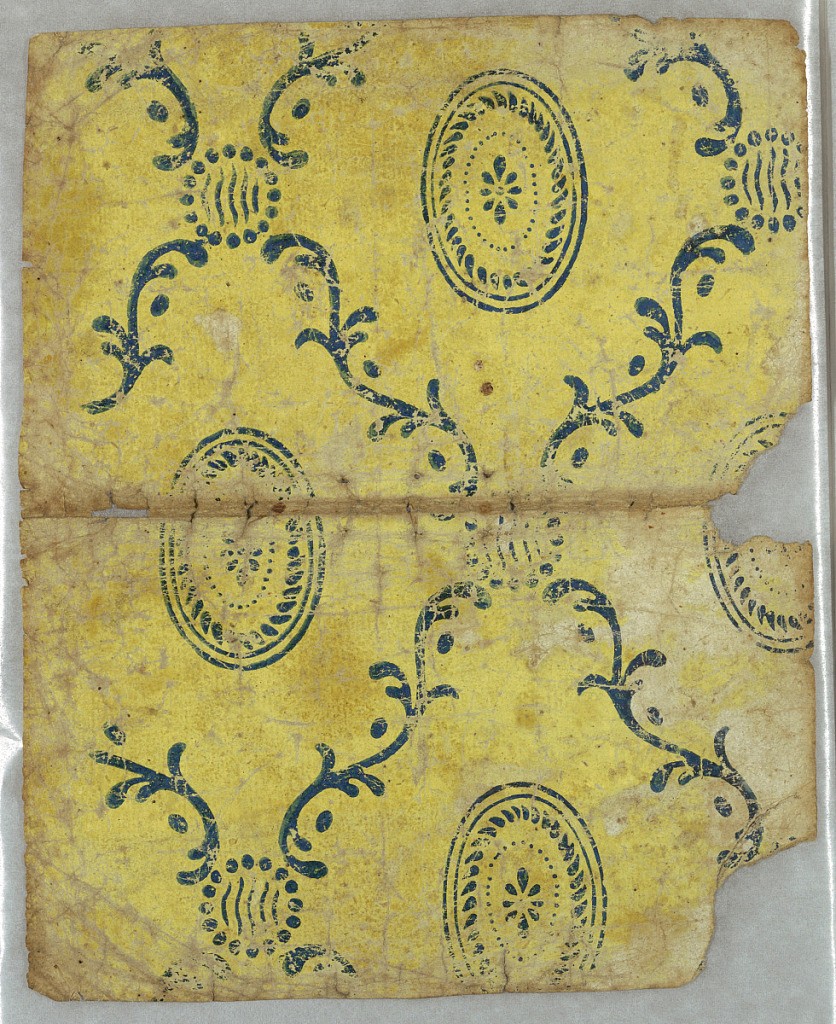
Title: Sidewall
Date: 1800–1810
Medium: Block-printed on handmade paper
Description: Lozenge framework formed of foliate scrolls, with small beaded circular motif at points of intersection, enclosing elliptical paterae. Formerly used as a book cover.